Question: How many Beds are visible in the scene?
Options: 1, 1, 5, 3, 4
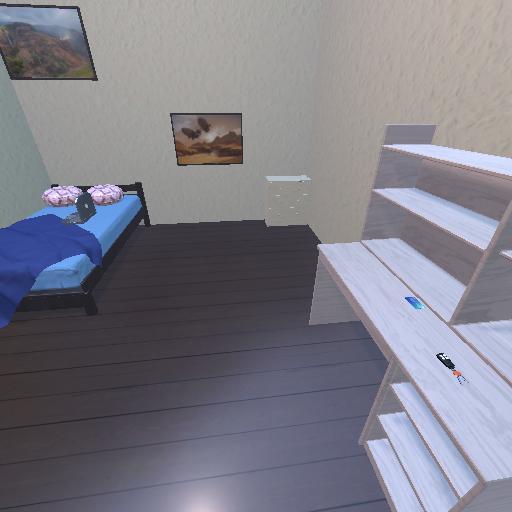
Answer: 1